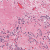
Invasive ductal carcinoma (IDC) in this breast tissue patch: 1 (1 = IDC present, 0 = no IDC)